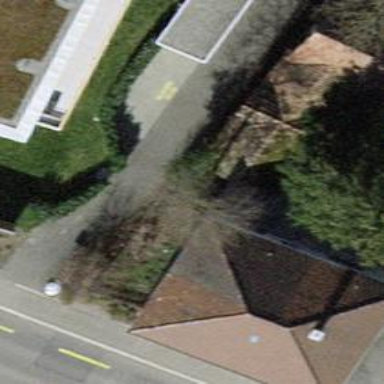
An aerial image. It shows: Gabled roofed house.